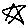
Label: star